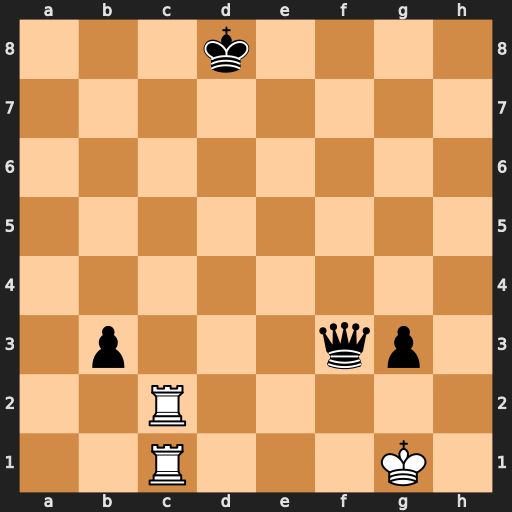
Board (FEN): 3k4/8/8/8/8/1p3qp1/2R5/2R3K1
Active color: w
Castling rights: -
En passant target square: -
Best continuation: Rd2+ Ke8 Re1+ Kf7 Rf1